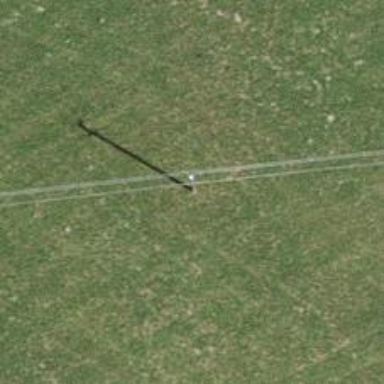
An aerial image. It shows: Utility pole as the man-made structure.